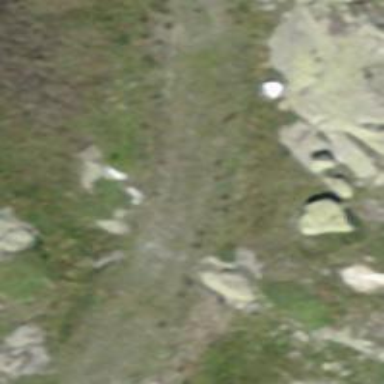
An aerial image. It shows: Abandoned railway.